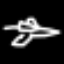
Label: airplane